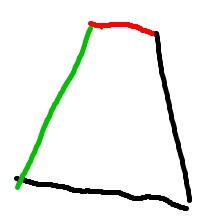
Shape: trapezoid